Field crop: maize
Growth stage: 2
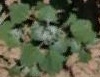
Species: chenopodium